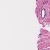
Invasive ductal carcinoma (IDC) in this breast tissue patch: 0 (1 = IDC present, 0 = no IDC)